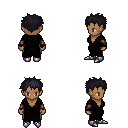
a pixel art fantasy rpg character, female body template, human, dark skin, gray robe, teal pants, raven bedhead hairstyle, leather bracers, metal boots, four views (front, back, left, right), 2x2 character sprite sheet, small pixel art, hard edges, no anti-aliasing